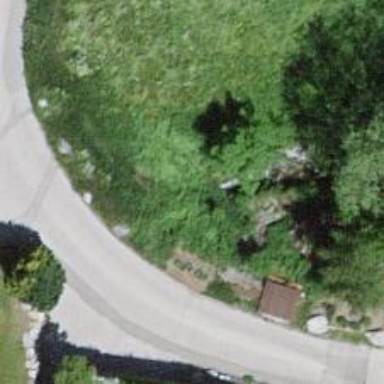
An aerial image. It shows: Culvert tunnel.